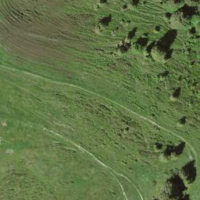
EUNIS habitat code: 24
Species observed at this site:
Arnica montana
Vaccinium myrtillus
Cuculus canorus